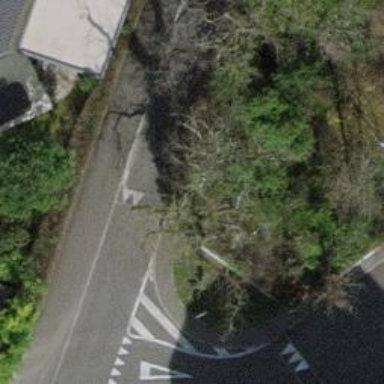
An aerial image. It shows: Traffic calming table.